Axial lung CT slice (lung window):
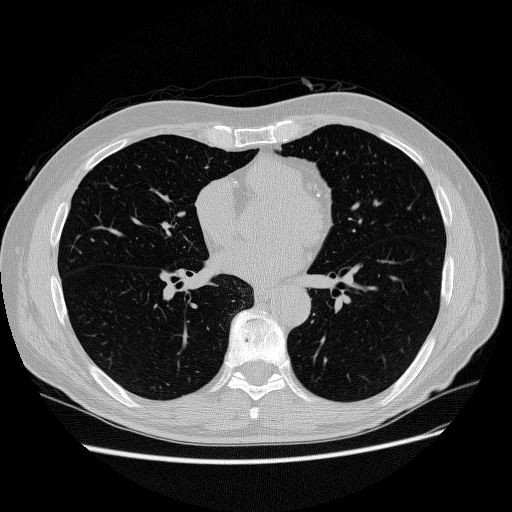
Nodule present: no